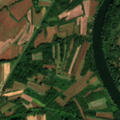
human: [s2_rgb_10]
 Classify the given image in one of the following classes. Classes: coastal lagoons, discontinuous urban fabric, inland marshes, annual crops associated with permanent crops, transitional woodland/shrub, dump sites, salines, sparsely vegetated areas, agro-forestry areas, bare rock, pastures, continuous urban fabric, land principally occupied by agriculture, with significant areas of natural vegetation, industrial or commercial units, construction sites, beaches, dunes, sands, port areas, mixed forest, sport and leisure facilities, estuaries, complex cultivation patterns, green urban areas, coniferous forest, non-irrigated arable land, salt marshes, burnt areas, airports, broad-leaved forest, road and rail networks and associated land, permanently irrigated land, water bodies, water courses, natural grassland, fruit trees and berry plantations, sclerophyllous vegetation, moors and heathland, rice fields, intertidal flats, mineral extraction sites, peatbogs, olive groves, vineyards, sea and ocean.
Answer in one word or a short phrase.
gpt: non-irrigated arable land, complex cultivation patterns, land principally occupied by agriculture, with significant areas of natural vegetation, broad-leaved forest, transitional woodland/shrub, water courses